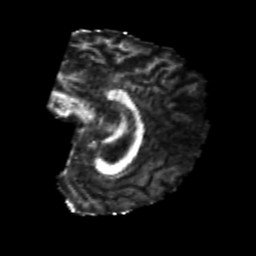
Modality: FA
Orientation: sagittal
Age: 22
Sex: male
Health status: healthy
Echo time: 0.074 s